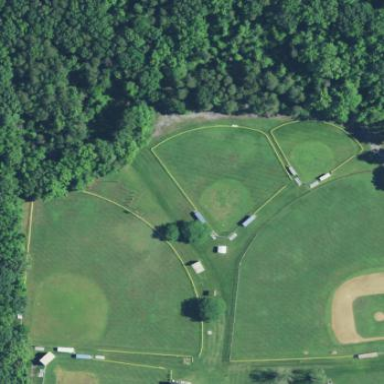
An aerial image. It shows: Softball pitch for leisure land activities.